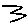
Label: zigzag